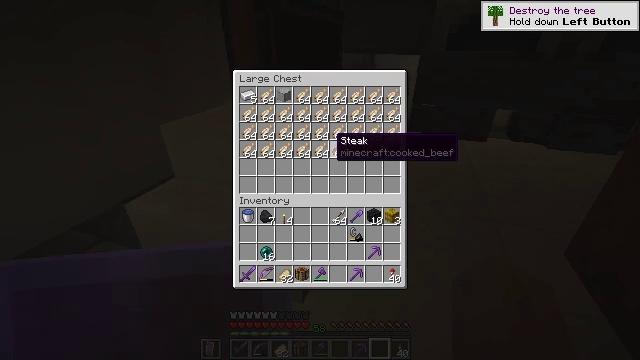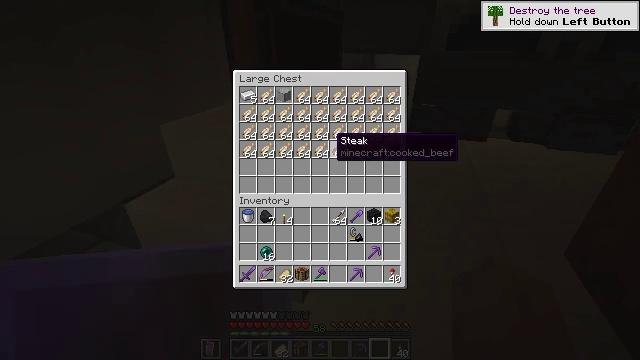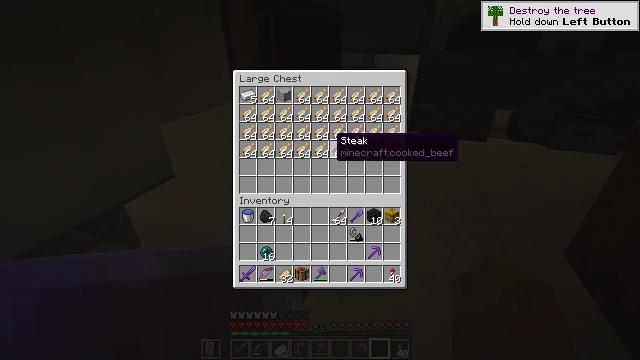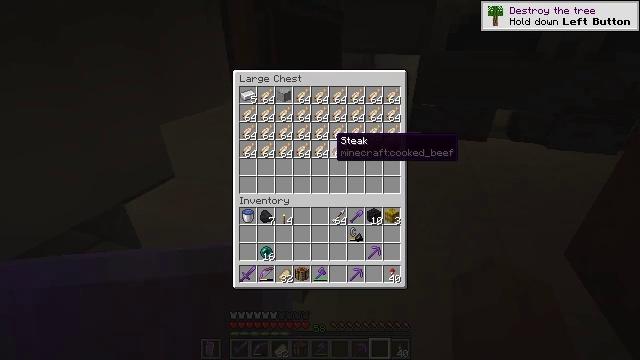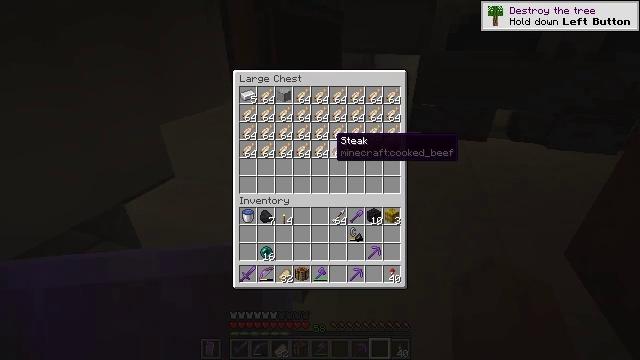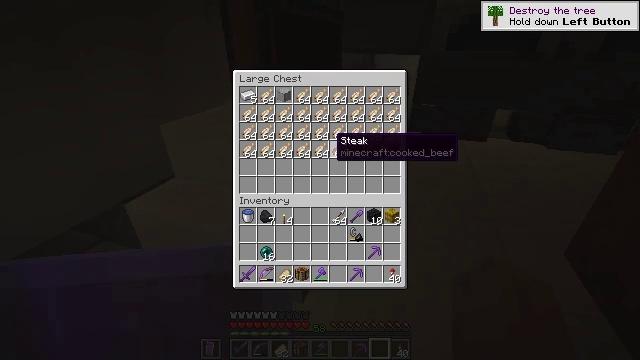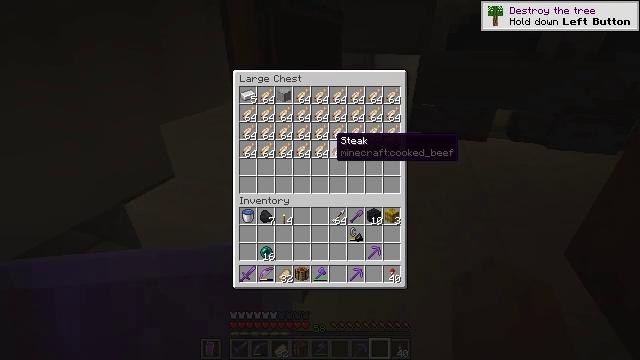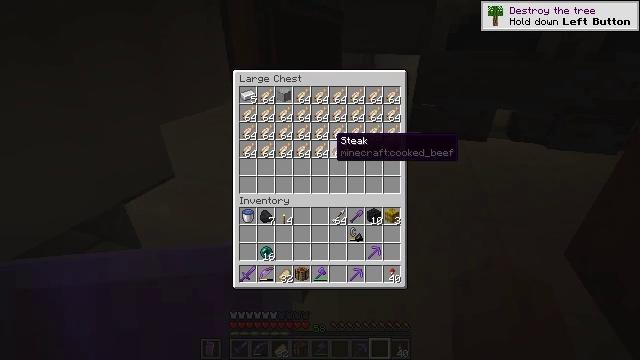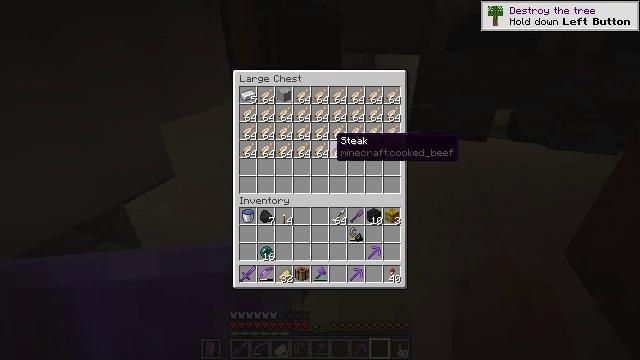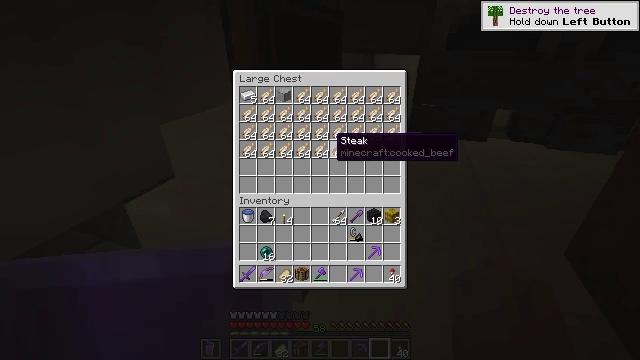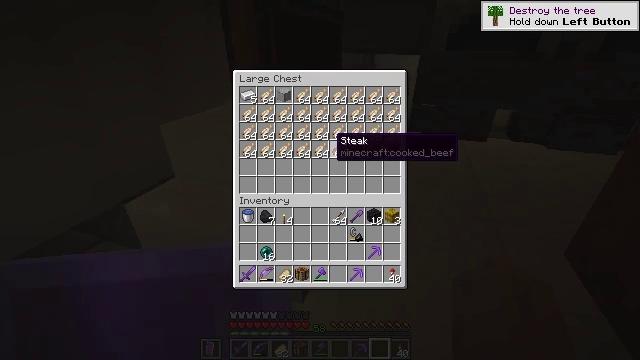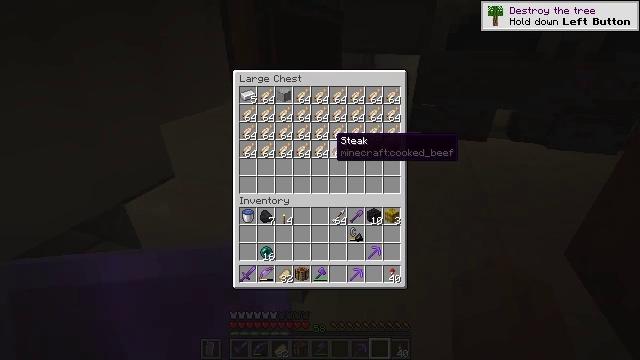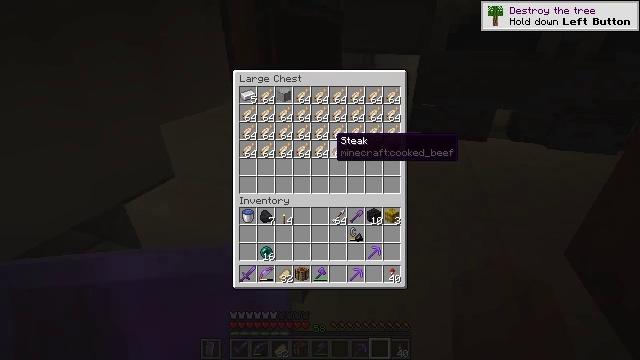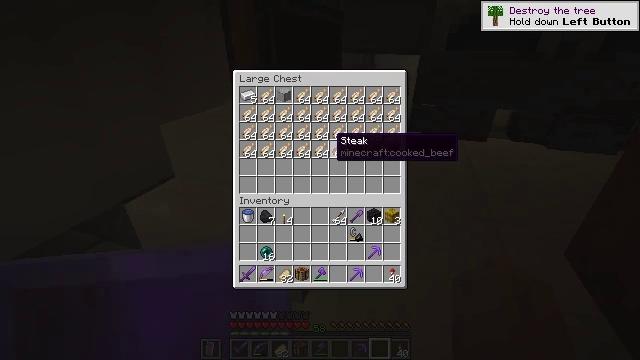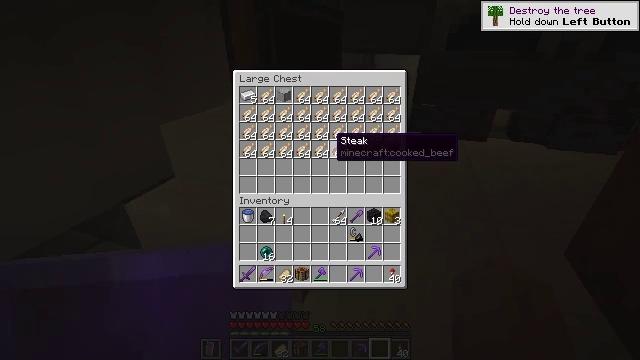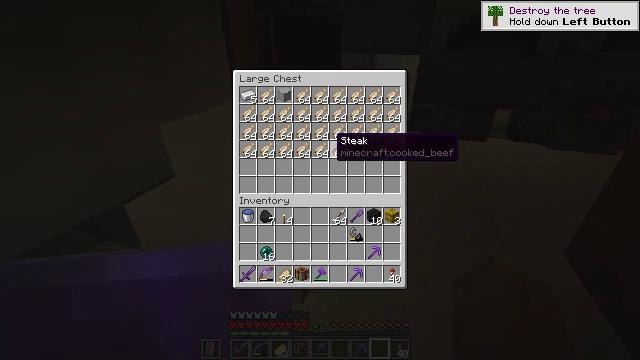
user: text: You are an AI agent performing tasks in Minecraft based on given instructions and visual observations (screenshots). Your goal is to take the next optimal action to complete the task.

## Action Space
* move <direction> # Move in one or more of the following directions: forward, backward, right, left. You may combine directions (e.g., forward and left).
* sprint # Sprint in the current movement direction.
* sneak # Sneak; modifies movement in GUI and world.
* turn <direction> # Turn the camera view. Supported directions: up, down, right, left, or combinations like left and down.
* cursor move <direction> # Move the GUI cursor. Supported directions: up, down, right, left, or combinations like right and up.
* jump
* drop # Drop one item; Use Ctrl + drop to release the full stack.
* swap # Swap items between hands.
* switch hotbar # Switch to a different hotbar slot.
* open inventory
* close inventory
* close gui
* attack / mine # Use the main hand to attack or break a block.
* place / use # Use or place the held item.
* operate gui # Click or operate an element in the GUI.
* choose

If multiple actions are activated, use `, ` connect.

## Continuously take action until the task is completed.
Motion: motion action
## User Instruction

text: Salvage the orange shulker box.
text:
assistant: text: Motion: no_op
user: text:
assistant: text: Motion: no_op
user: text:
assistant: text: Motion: no_op
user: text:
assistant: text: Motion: no_op
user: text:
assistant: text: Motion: no_op
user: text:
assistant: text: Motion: no_op
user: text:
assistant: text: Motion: no_op
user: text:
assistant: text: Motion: no_op
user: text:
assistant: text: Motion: no_op
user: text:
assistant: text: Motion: sneak
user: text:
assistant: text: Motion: sneak
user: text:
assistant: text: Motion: sneak
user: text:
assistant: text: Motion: sneak
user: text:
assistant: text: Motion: sneak
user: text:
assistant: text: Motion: no_op
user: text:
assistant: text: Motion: no_op
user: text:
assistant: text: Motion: turn right
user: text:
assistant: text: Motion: no_op
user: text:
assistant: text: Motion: no_op
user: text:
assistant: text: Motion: no_op
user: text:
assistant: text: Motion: no_op
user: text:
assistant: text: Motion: no_op
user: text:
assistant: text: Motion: no_op
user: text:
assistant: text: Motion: no_op
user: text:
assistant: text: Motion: no_op
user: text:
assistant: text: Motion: sneak
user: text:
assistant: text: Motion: sneak
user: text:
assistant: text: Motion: sneak
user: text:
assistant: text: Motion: sneak, attack / mine
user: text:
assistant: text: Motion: sneak, attack / mine